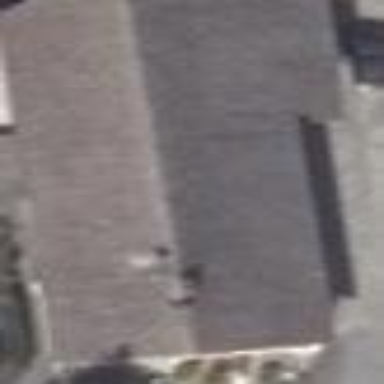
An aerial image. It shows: Commercial building with gabled roof.